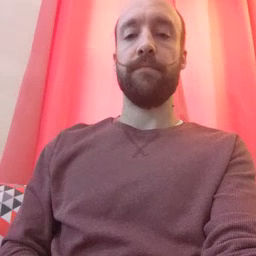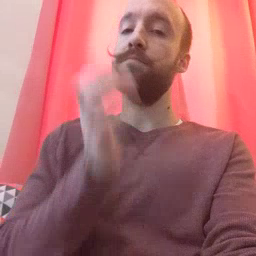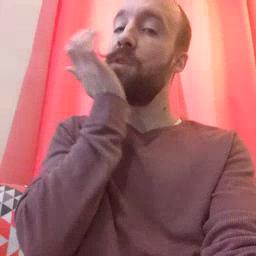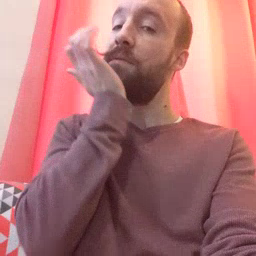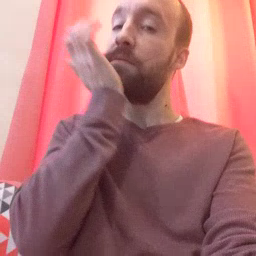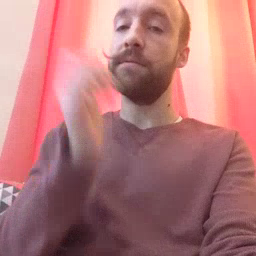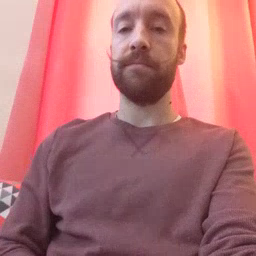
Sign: grass